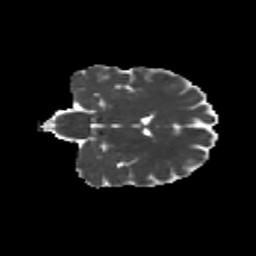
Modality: MD
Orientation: coronal
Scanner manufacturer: siemens
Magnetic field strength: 3 T
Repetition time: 9.2 s
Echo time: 0.084 s